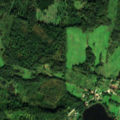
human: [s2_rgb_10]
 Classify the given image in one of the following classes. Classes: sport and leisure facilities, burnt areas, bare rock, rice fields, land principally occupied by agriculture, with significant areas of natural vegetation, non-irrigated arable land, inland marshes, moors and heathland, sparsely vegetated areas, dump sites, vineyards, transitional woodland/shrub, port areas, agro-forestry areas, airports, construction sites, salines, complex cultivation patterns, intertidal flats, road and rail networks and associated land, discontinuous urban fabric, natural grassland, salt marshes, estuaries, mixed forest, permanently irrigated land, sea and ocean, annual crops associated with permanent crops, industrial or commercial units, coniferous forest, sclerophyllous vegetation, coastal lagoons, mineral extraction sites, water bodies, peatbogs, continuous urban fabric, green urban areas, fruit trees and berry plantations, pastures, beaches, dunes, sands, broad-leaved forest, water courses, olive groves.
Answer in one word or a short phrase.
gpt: pastures, complex cultivation patterns, land principally occupied by agriculture, with significant areas of natural vegetation, broad-leaved forest, mixed forest, transitional woodland/shrub, water bodies